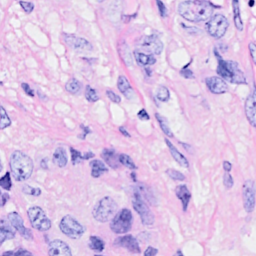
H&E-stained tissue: Breast